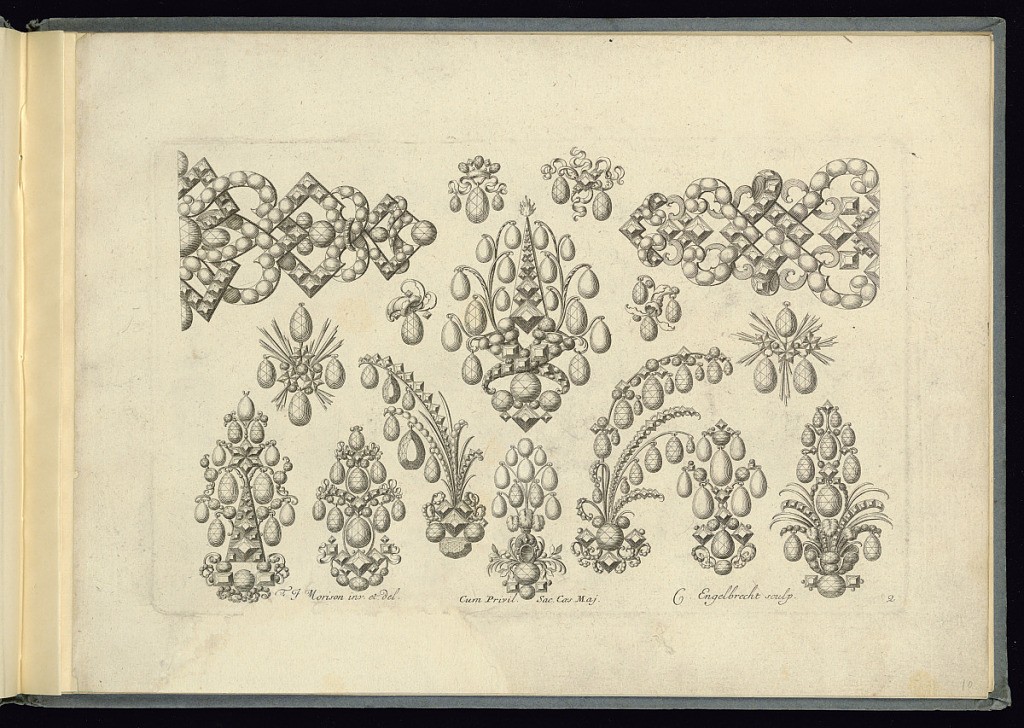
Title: Jewelry Designs
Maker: Friedrich Jacob Morison, German, active 1693 – 1699
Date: ca. 1700
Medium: Engraving on laid paper
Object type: Print
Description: Designs for jewelry, pendants, broaches, bodice ornaments, featuring scrolling leaves, ribbons, stars, and feathers. The plate is signed and numbered.